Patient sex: M
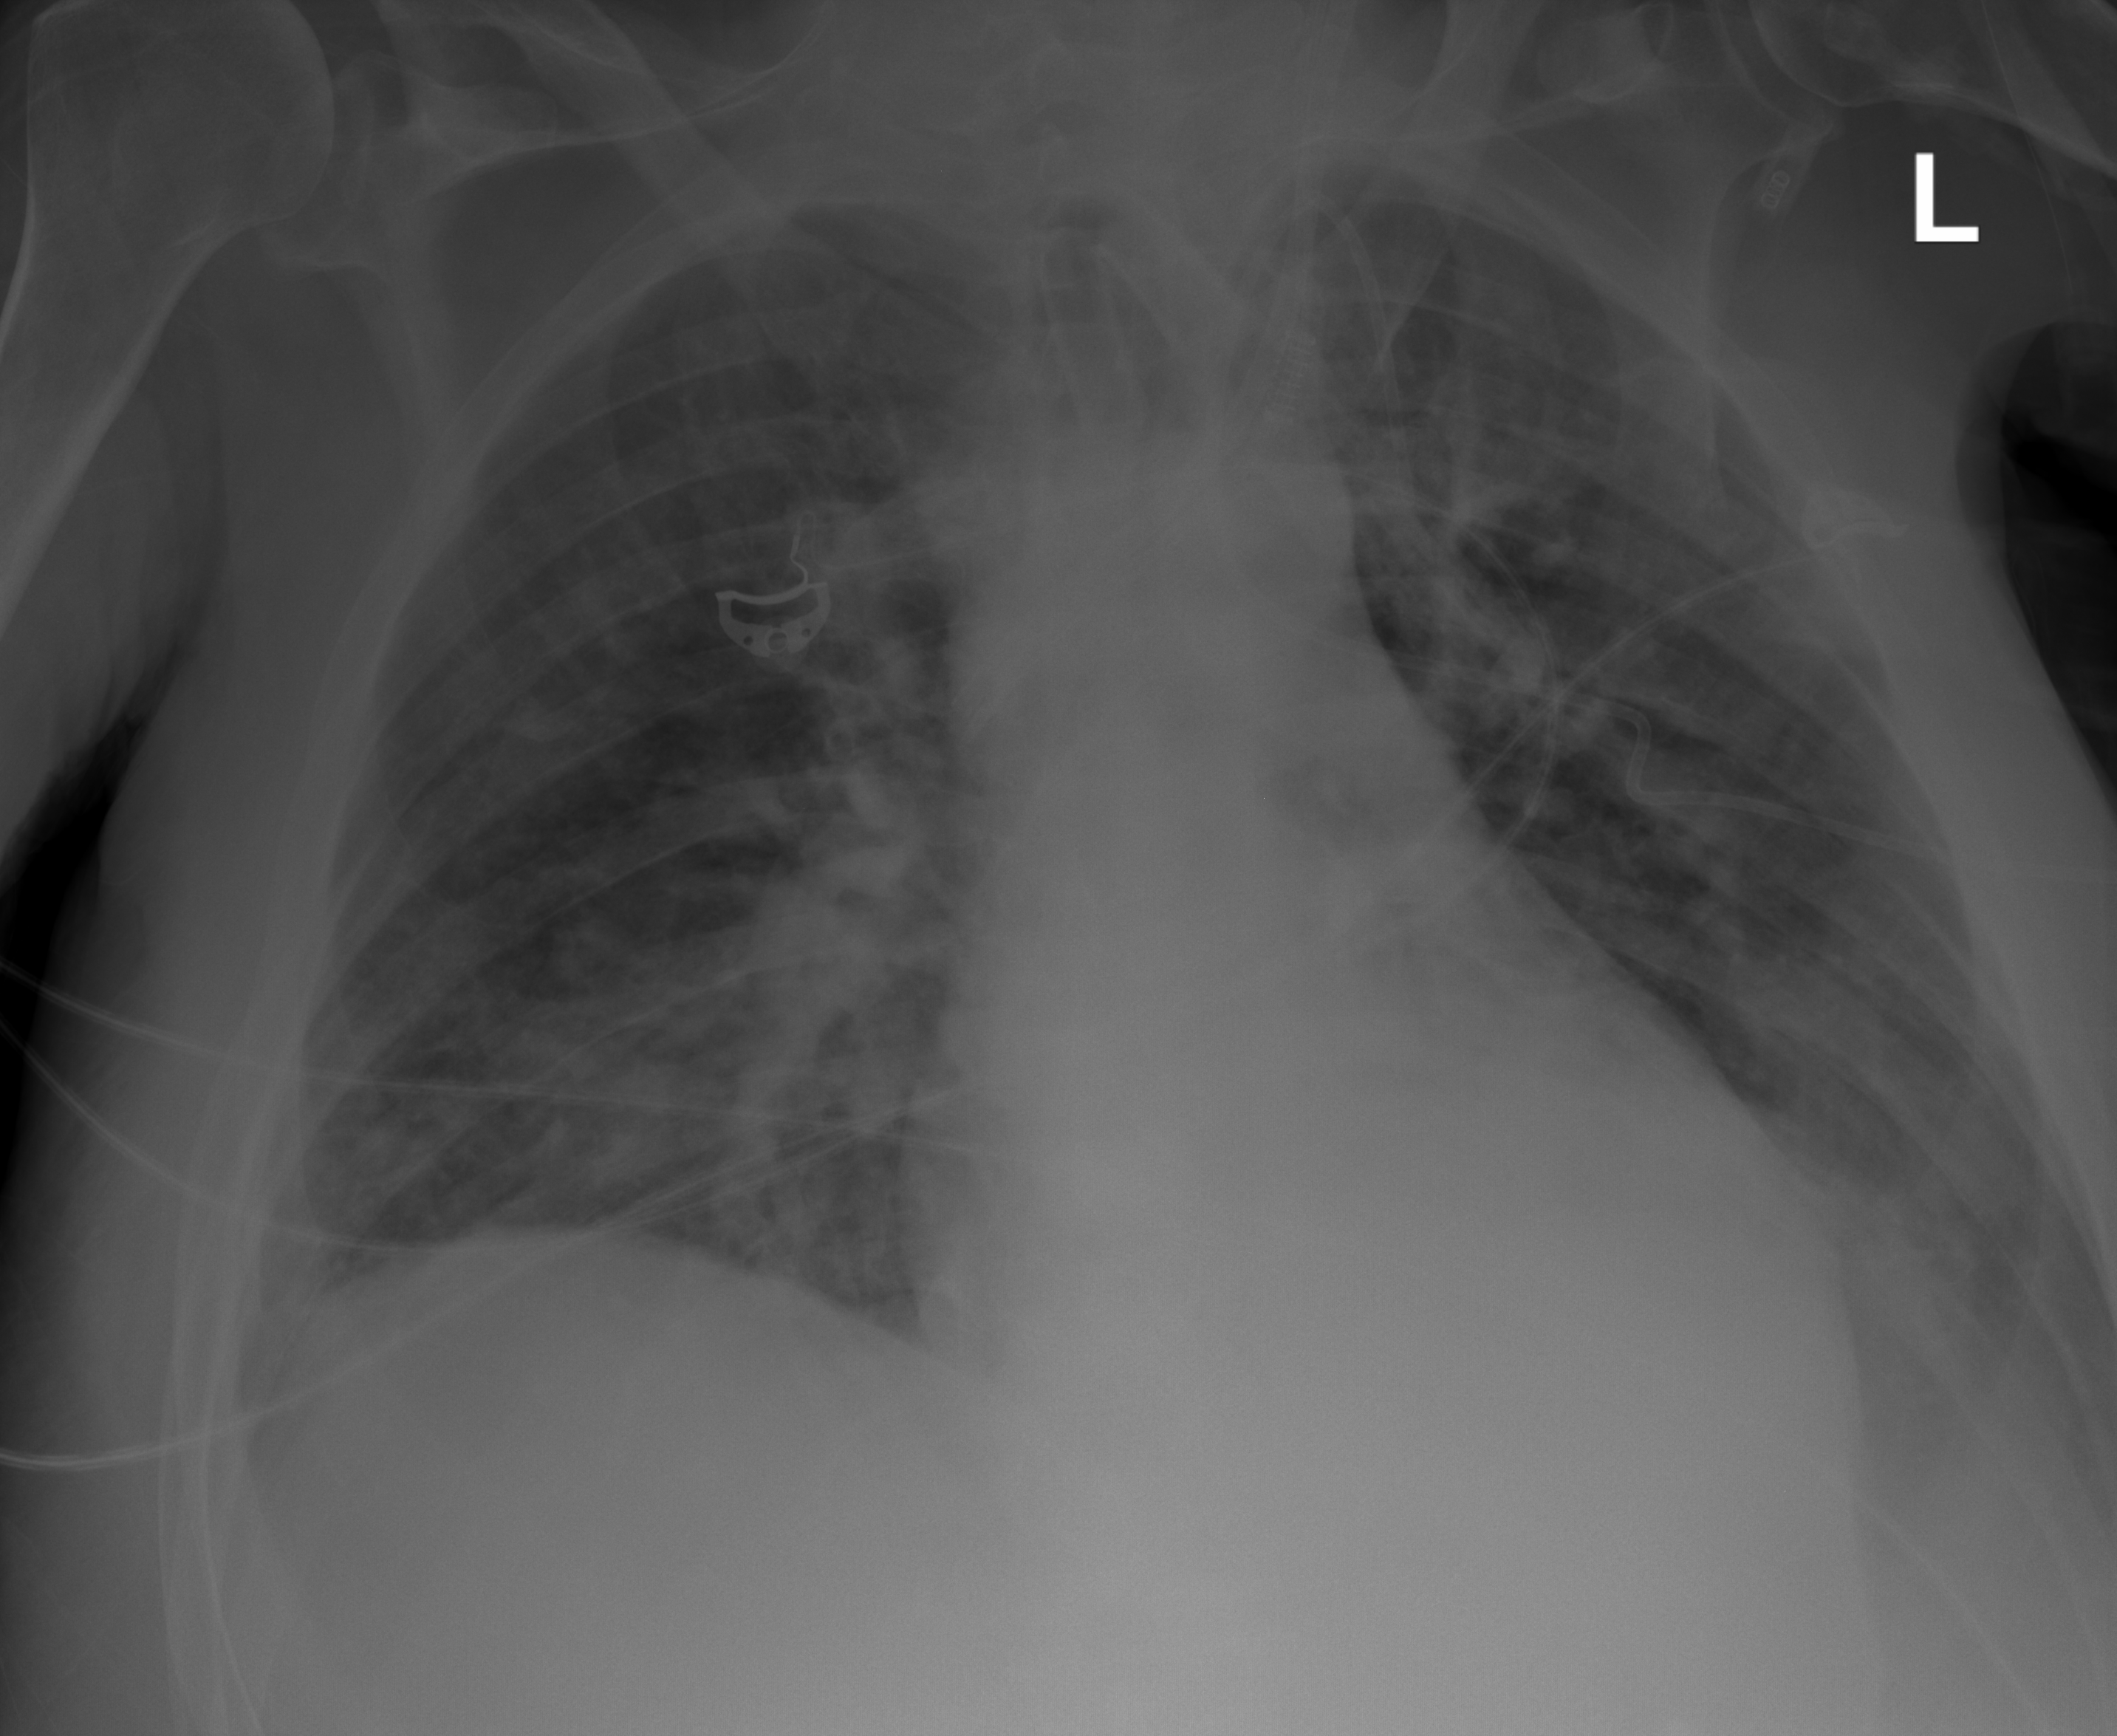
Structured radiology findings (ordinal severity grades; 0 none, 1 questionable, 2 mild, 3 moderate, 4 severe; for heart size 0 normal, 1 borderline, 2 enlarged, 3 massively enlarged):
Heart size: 1
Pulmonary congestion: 2
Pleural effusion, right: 1
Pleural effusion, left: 2
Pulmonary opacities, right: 2
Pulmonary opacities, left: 0
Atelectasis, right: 1
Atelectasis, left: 2